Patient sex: M
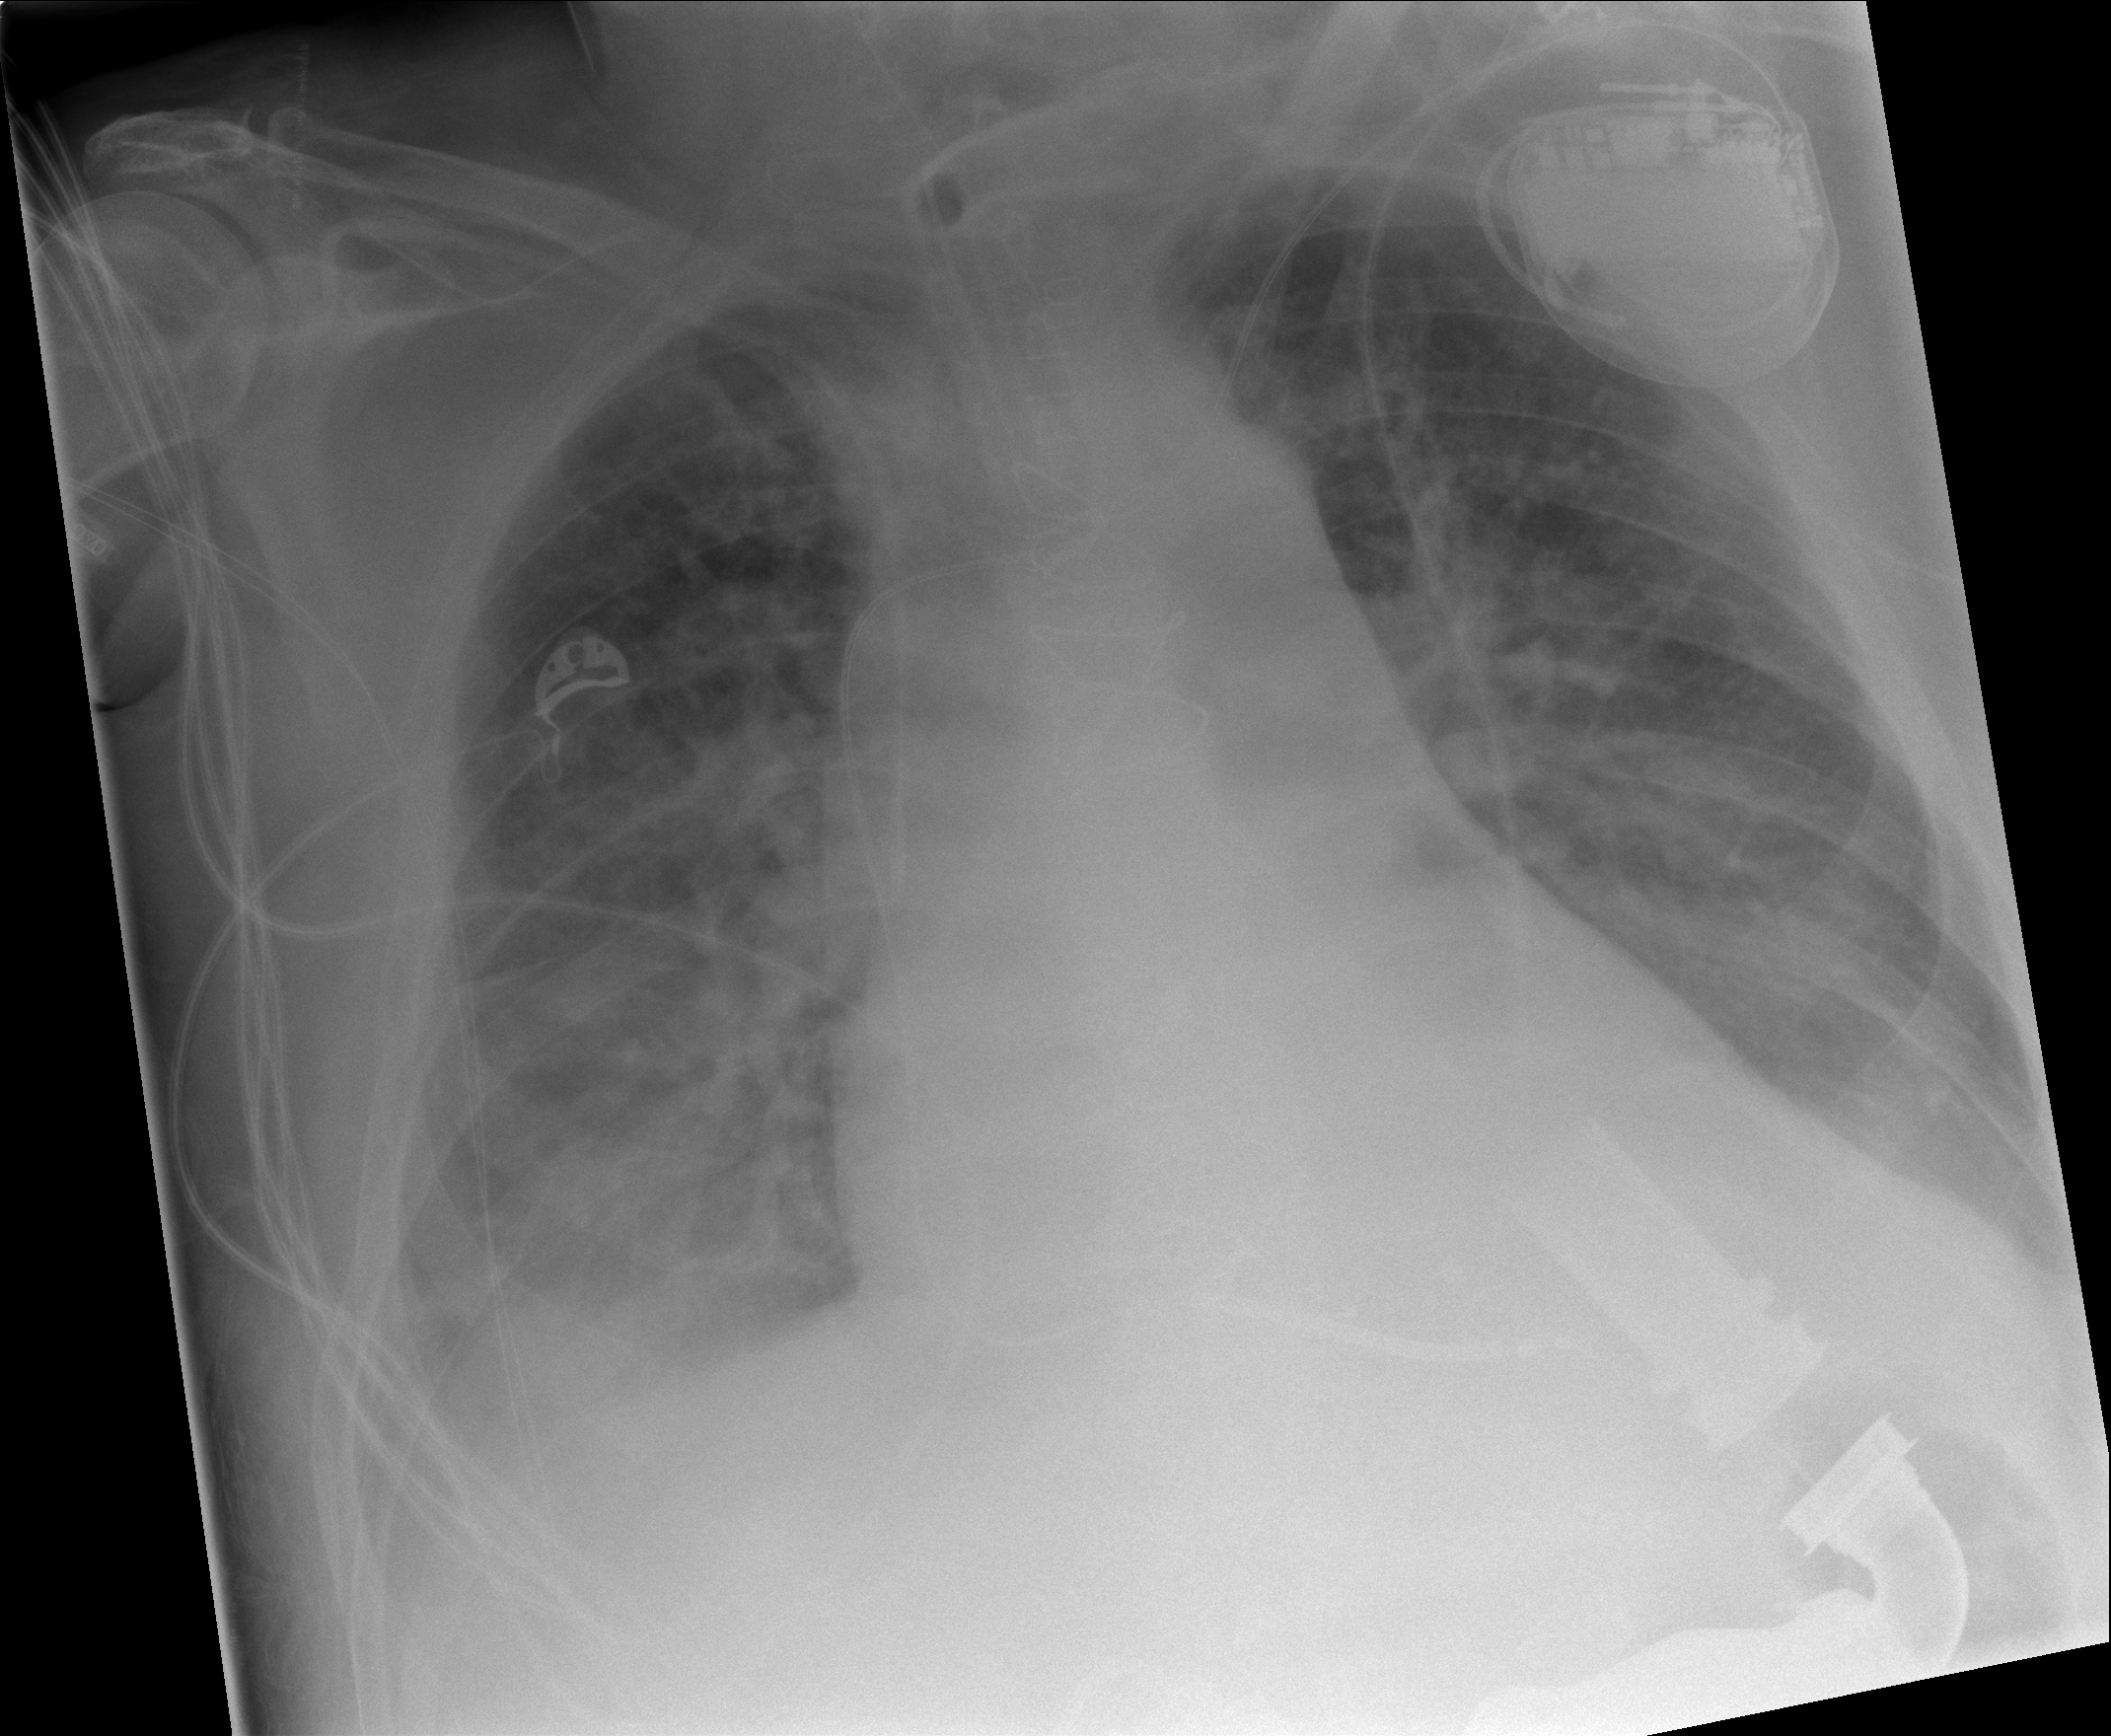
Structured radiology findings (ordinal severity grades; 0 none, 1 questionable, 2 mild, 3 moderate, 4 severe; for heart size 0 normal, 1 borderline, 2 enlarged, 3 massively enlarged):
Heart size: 2
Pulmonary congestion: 3
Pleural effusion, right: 2
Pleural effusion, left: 2
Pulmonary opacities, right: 0
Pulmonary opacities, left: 0
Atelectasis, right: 2
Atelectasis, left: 2